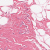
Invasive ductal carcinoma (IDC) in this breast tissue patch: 0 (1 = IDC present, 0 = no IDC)